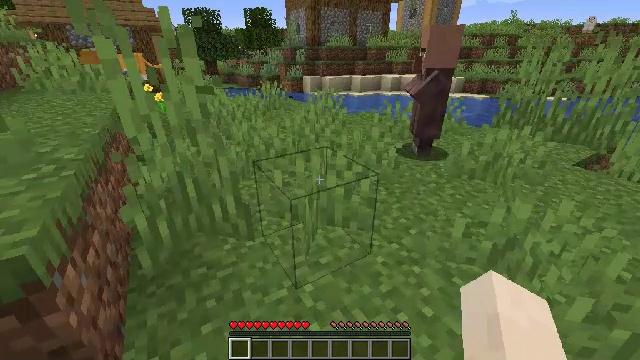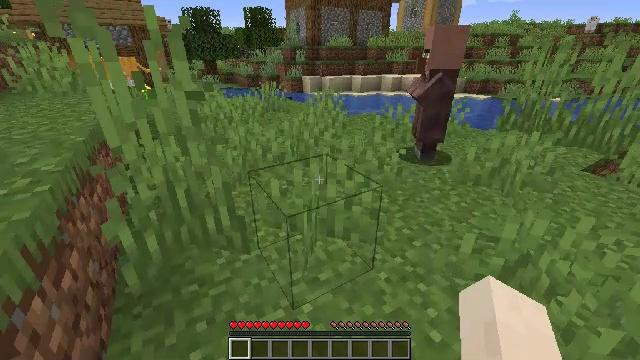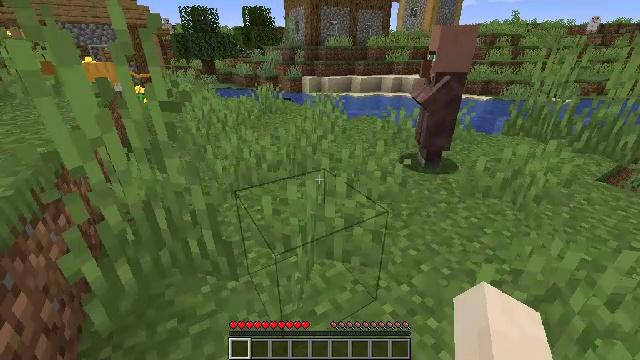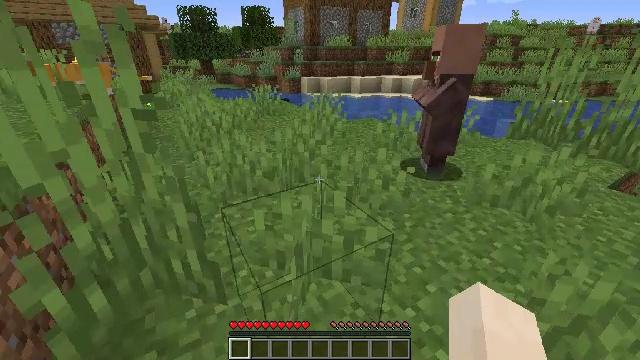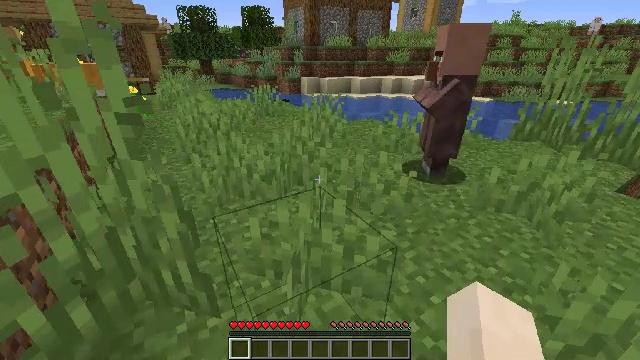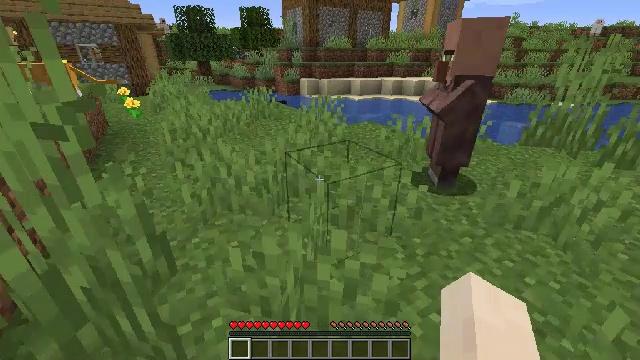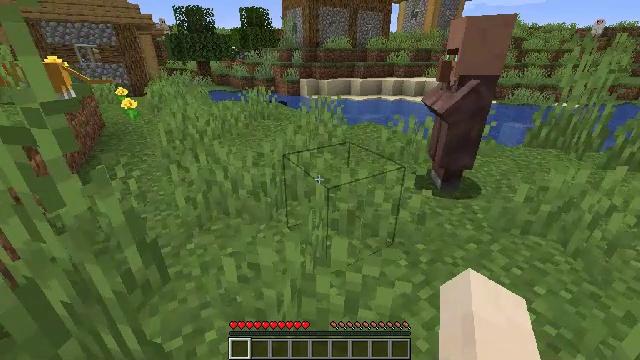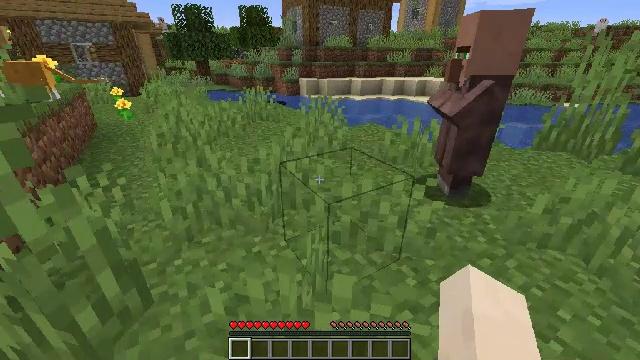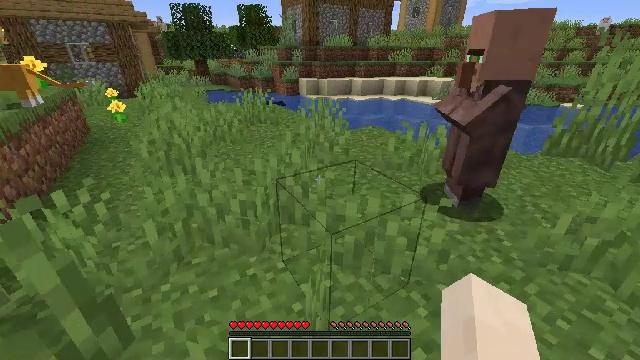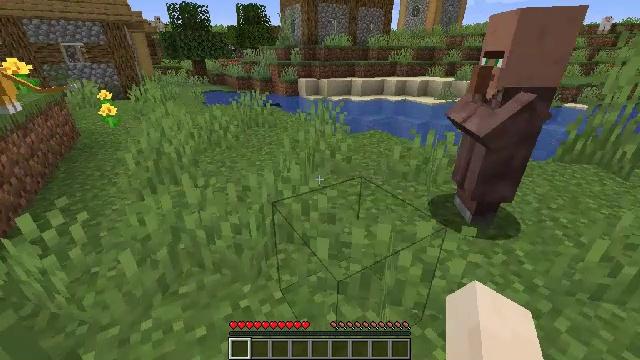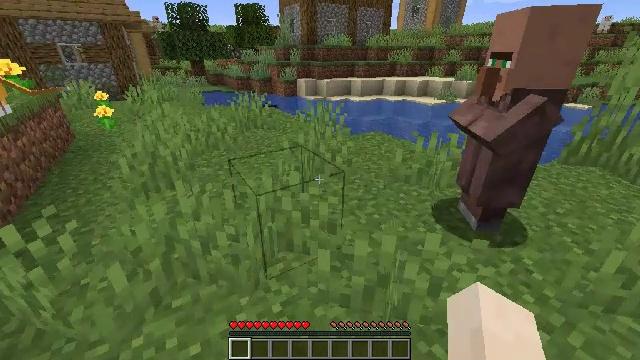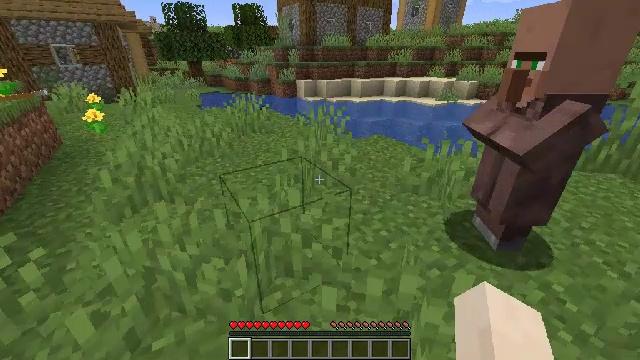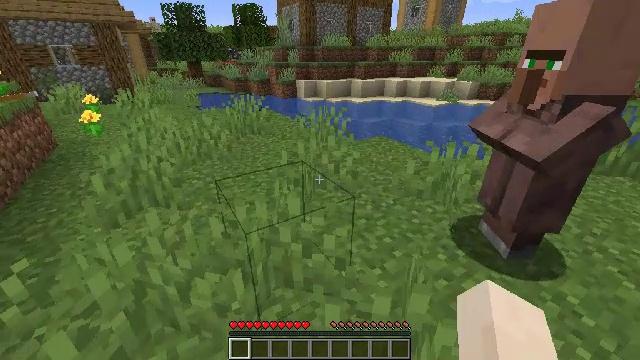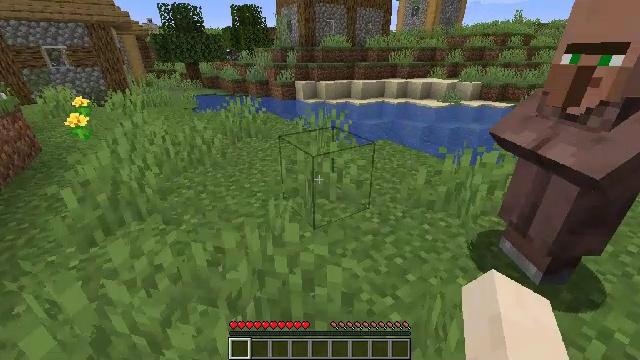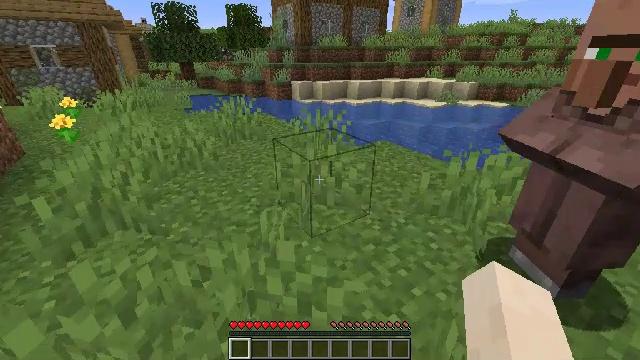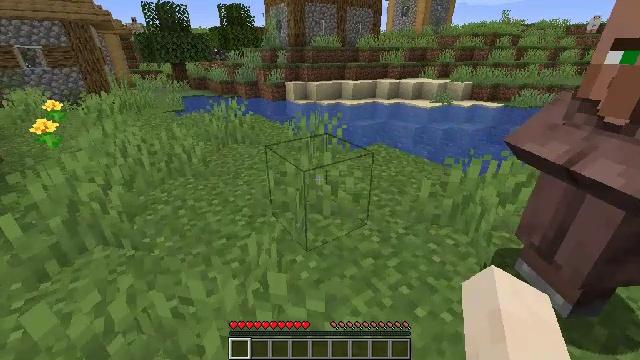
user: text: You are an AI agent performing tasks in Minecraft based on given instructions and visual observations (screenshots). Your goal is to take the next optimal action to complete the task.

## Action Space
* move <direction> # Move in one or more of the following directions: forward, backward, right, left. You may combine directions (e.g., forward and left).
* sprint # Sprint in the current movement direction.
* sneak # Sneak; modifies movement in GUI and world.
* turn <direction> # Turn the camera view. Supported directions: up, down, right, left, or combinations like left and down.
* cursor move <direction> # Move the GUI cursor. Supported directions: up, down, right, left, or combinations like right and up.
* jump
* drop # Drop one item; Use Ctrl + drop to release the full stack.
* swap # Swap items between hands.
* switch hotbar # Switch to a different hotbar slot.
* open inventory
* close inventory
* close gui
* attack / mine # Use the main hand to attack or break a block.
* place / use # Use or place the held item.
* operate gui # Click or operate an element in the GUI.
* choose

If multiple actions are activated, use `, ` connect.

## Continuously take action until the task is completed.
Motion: motion action
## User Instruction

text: Drop a lilac.
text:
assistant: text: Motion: move forward and move left
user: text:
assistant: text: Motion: move forward and move left
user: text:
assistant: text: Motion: move forward and move left
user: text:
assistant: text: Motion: move forward and move left
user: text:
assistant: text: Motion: move forward and move left
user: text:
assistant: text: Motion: move forward and move left
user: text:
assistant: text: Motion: move forward and move left
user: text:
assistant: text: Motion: move forward and move left
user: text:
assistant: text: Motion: move forward and move left
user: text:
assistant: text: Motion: move forward and move left
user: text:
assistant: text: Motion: move forward and move left
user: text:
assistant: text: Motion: move forward and move left
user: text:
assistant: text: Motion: move forward and move left
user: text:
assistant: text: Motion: move forward and move left
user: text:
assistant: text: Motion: move forward and move left, turn right
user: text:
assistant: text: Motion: move forward and move left, turn right
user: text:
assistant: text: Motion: move forward and move left, turn right
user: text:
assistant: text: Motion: move forward and move left
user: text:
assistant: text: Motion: move forward and move left
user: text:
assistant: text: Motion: move forward and move left
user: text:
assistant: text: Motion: move forward and move left
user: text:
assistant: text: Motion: move forward and move left
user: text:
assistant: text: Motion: move forward and move left
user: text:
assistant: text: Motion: move forward and move left
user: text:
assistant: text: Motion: move forward and move left, turn right
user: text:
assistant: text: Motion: move forward and move left, turn right
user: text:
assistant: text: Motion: move forward and move left, turn right
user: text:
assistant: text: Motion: move forward and move left, turn right
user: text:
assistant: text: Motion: move forward and move left, turn right
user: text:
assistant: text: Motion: move forward and move left, turn right